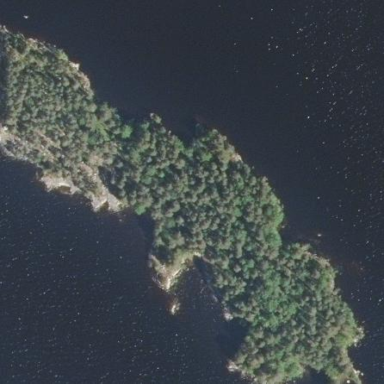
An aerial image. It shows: Islet covered with woodland.